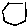
Label: hexagon